Aerial crown-view tile of a tropical tree (Barro Colorado Island, Panama), acquired 20250124:
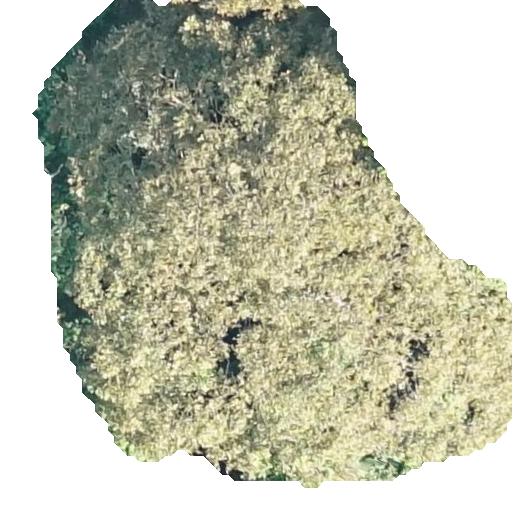
Species: Dipteryx oleifera
GBIF accepted scientific name: Dipteryx oleifera
Crown area: 253.628 m²